Question: I have a plist with the following format:

And here's how I read it:
'''
NSString *errorDesc = nil;
NSPropertyListFormat format;
NSString *path = [[NSBundle mainBundle] pathForResource:@"States" ofType:@"plist"];
NSData *plistXML = [[NSFileManager defaultManager] contentsAtPath:path];
NSDictionary *temp = (NSDictionary *)[NSPropertyListSerialization
propertyListFromData:plistXML
mutabilityOption:NSPropertyListMutableContainersAndLeaves
format:&format
errorDescription:&errorDesc];
self.statesData = [temp objectForKey:@"Root"];
'''
The question is if I want to write this NSMutableArray called self.statesData back to the plist, how would I do it? I am guessing something like this wouldn't work...
'''
NSString *path = [[NSBundle mainBundle] pathForResource:@"States" ofType:@"plist"];
[self.main.statesData writeToFile:path atomically: YES];
'''
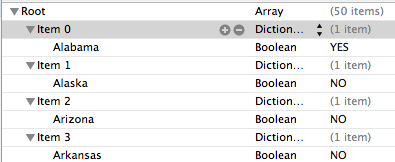
Answer: You can not write the app's bundle, you need to write to the app's Document directory.
Sample code:
'''
NSArray *paths = NSSearchPathForDirectoriesInDomains(NSDocumentDirectory, NSUserDomainMask, YES);
NSString *documentsDirectory = [paths objectAtIndex:0];
NSString *filePath = [documentsDirectory stringByAppendingPathComponent:fileName];
BOOL status = [array writeToFile:filePath atomically:YES];
'''
If you have initial dad in the app bundle on first run copy it to the Documents directory and make all further accesses to the Documents directory.